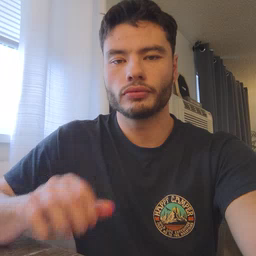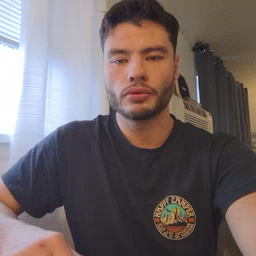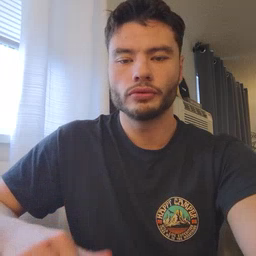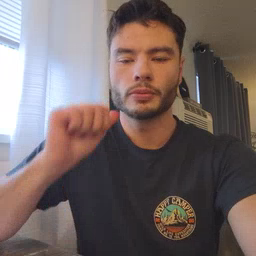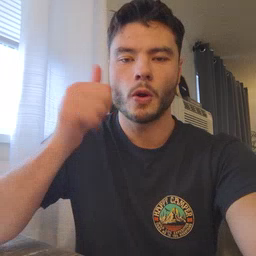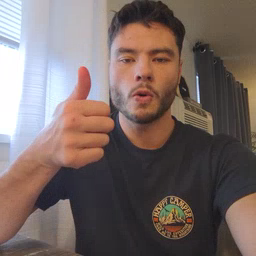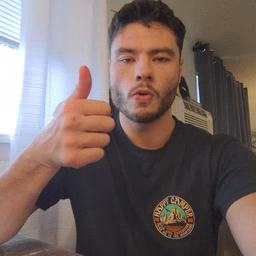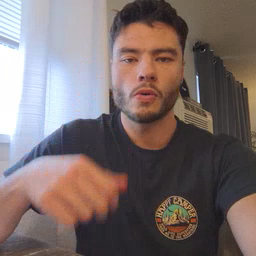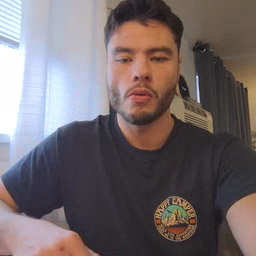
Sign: tomorrow